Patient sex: F
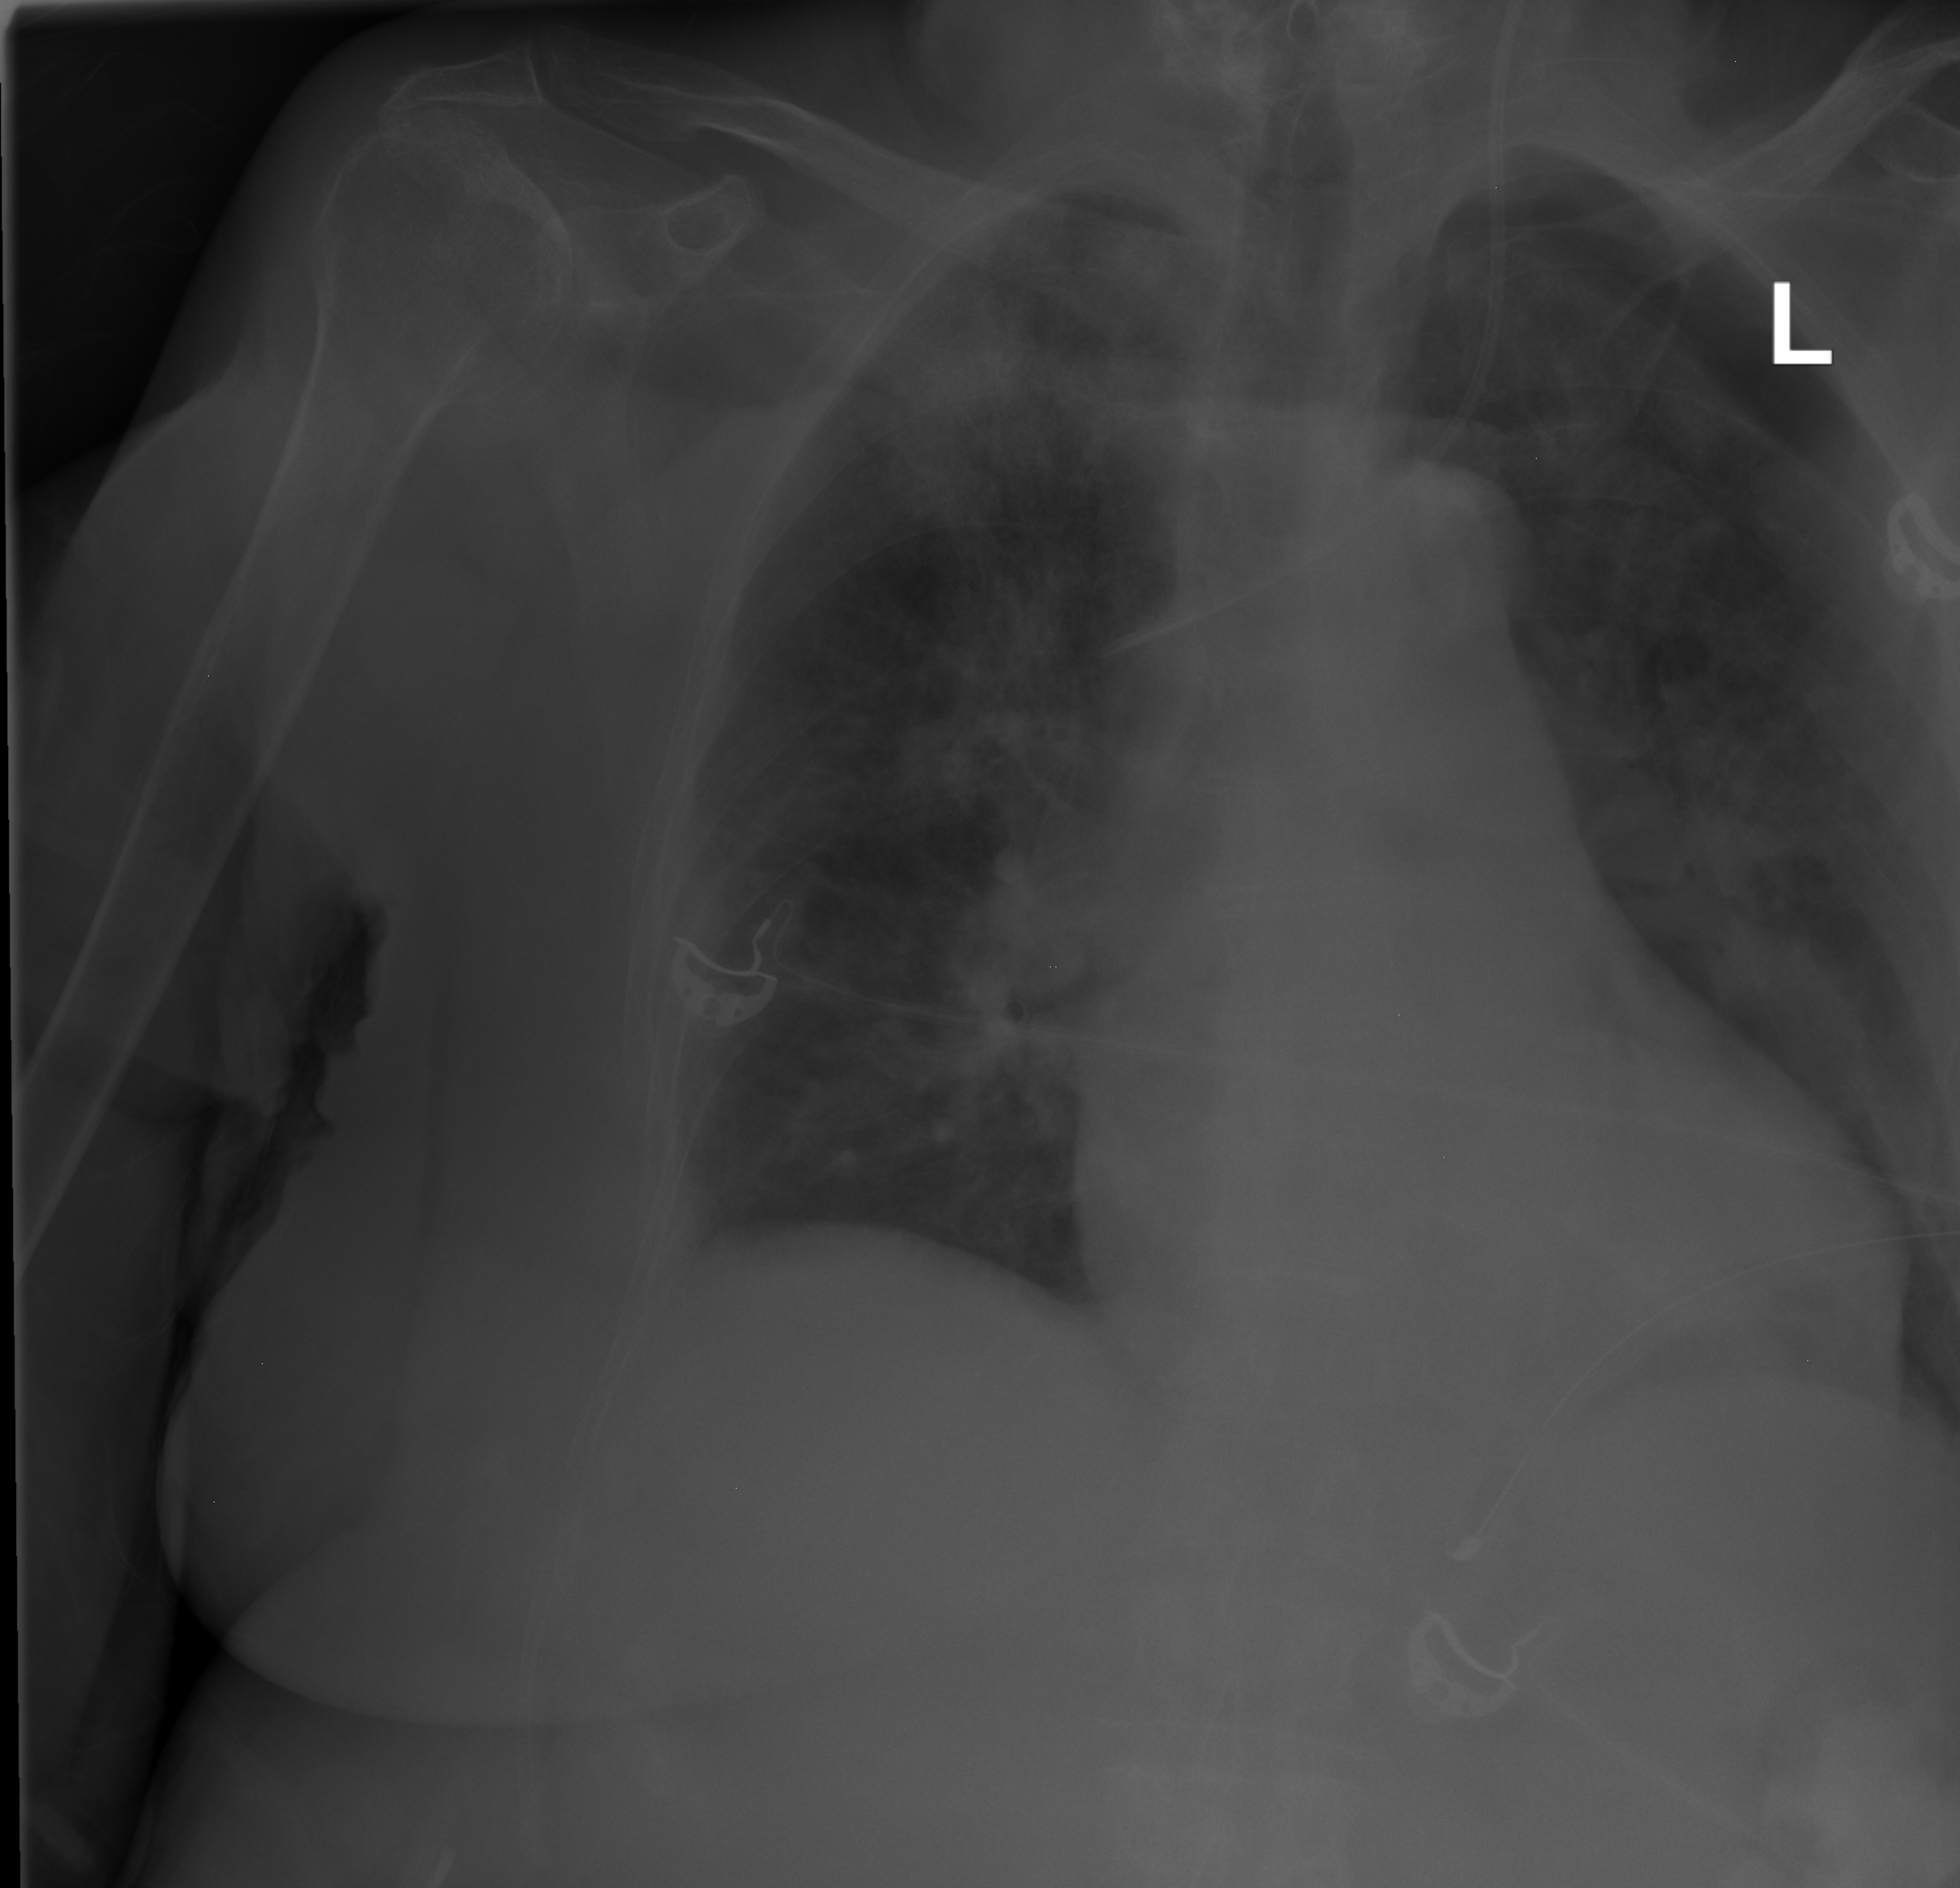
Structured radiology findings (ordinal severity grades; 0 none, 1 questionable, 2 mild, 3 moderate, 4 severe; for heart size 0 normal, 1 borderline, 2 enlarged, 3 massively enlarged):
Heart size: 0
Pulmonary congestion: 2
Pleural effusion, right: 0
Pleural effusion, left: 0
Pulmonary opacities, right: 1
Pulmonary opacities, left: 1
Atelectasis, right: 2
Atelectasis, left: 2